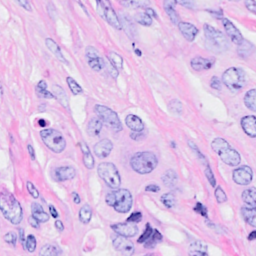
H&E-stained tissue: Breast